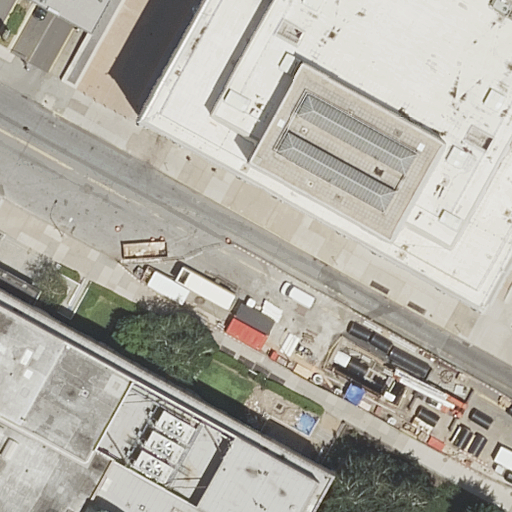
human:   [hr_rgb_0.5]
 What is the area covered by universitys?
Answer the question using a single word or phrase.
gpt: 4654m2

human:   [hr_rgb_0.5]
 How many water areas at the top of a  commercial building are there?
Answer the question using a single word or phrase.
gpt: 0

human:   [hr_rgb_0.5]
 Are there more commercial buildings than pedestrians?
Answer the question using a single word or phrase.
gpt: no

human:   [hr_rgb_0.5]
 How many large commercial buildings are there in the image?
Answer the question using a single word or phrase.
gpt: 0

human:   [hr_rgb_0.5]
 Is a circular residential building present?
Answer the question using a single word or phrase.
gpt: no

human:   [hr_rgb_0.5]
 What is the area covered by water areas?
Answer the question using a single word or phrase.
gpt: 0m2

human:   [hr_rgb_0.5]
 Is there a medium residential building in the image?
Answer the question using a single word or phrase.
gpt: no

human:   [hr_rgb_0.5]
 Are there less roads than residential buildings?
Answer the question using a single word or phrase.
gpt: no

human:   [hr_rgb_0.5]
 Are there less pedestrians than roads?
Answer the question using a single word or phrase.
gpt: yes

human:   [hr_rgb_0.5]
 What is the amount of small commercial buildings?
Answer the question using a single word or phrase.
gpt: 0

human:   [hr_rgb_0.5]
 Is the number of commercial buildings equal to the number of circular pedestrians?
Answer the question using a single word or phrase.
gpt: yes

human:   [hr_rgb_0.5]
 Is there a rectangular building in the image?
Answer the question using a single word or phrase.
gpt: yes

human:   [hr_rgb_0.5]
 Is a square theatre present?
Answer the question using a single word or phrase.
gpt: no

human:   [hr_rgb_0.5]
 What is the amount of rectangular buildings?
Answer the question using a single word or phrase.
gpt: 1

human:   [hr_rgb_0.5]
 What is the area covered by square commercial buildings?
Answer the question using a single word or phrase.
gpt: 0m2

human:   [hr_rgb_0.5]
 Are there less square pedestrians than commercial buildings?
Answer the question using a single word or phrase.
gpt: no

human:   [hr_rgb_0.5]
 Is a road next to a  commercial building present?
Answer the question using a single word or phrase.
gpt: no

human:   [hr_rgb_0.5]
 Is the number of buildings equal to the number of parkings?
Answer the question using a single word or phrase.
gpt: no

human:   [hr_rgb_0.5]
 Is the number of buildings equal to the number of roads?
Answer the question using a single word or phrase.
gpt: no

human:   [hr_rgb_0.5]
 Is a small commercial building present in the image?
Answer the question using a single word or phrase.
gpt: no

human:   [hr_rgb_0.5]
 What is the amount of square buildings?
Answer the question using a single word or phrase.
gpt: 0

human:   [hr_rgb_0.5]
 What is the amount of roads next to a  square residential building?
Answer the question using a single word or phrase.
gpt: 0

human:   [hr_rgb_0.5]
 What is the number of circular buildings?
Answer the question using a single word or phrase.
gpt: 0

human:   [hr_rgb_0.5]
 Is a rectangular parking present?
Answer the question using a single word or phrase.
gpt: yes

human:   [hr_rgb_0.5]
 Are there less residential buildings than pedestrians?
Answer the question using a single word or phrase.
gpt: yes

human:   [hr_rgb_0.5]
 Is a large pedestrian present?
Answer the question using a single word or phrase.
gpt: yes

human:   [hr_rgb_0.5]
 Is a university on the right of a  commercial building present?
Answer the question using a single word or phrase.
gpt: no

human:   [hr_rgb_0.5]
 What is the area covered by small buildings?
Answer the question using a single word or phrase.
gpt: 0m2

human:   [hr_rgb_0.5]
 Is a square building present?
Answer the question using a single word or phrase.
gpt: no

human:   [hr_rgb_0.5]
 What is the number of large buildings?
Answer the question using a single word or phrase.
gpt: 2

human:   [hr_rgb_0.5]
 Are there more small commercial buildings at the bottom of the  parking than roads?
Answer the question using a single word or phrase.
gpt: no

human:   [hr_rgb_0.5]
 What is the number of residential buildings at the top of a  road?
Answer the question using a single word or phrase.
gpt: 0

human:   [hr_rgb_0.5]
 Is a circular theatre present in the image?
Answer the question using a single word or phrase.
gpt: no

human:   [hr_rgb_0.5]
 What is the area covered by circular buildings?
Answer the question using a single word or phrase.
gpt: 0m2

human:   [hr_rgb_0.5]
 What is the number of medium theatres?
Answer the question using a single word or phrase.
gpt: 0

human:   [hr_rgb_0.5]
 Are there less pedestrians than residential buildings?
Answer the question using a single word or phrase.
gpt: no